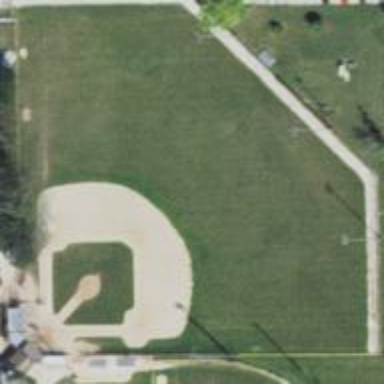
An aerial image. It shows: Baseball pitch for leisure and sports activities.